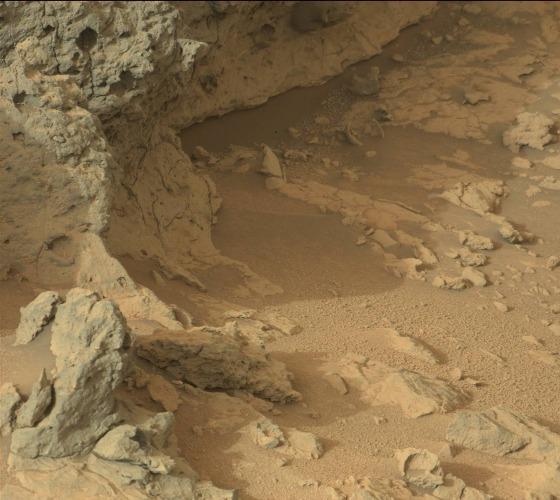
Terrain classes present: Bedrock, Gravel / Sand / Soil, Rock, Shadow